Question: In UML,is it legal to use merge node at the same time as 'merge node' and 'decision node'?It seems like this:

I think it may help to avoid complex diagrams.If that is not possible,why it is illegal?
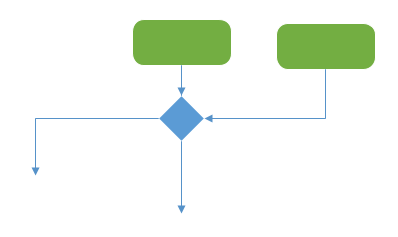
Answer: , it is legal
Evidence:
1. chapter "Merge and decision combined" in uml-diagrams.org: UML Activity Diagrams Reference
2. "Figure 15.34 Combined MergeNode/DecisionNode notation" in www.omg.org/spec/UML/2.5/Beta2
3. picture "Decision node and merge node used together, sharing the same symbol" in "Figure 12.76 - Decision node notation" in www.omg.org/spec/UML/2.4.1/Superstructure